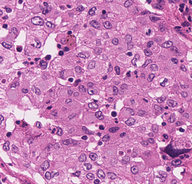
Tumor epithelial tissue: yes
Tumor-associated stroma tissue: no
Normal tissue: no